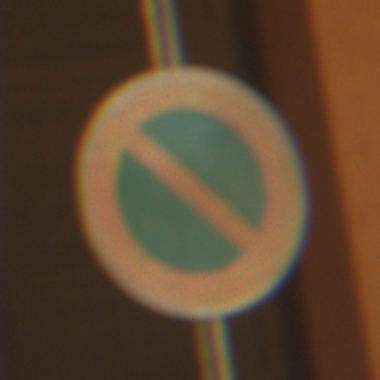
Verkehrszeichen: EingeschraenktesHalteverbot
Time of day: Night
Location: Outdoor (Urban)
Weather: Clear
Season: NotSpecified
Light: Artificial